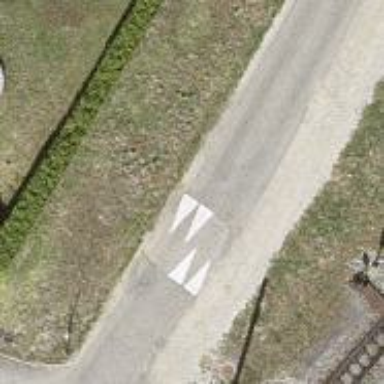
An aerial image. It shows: Traffic calming hump on the road.